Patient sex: M
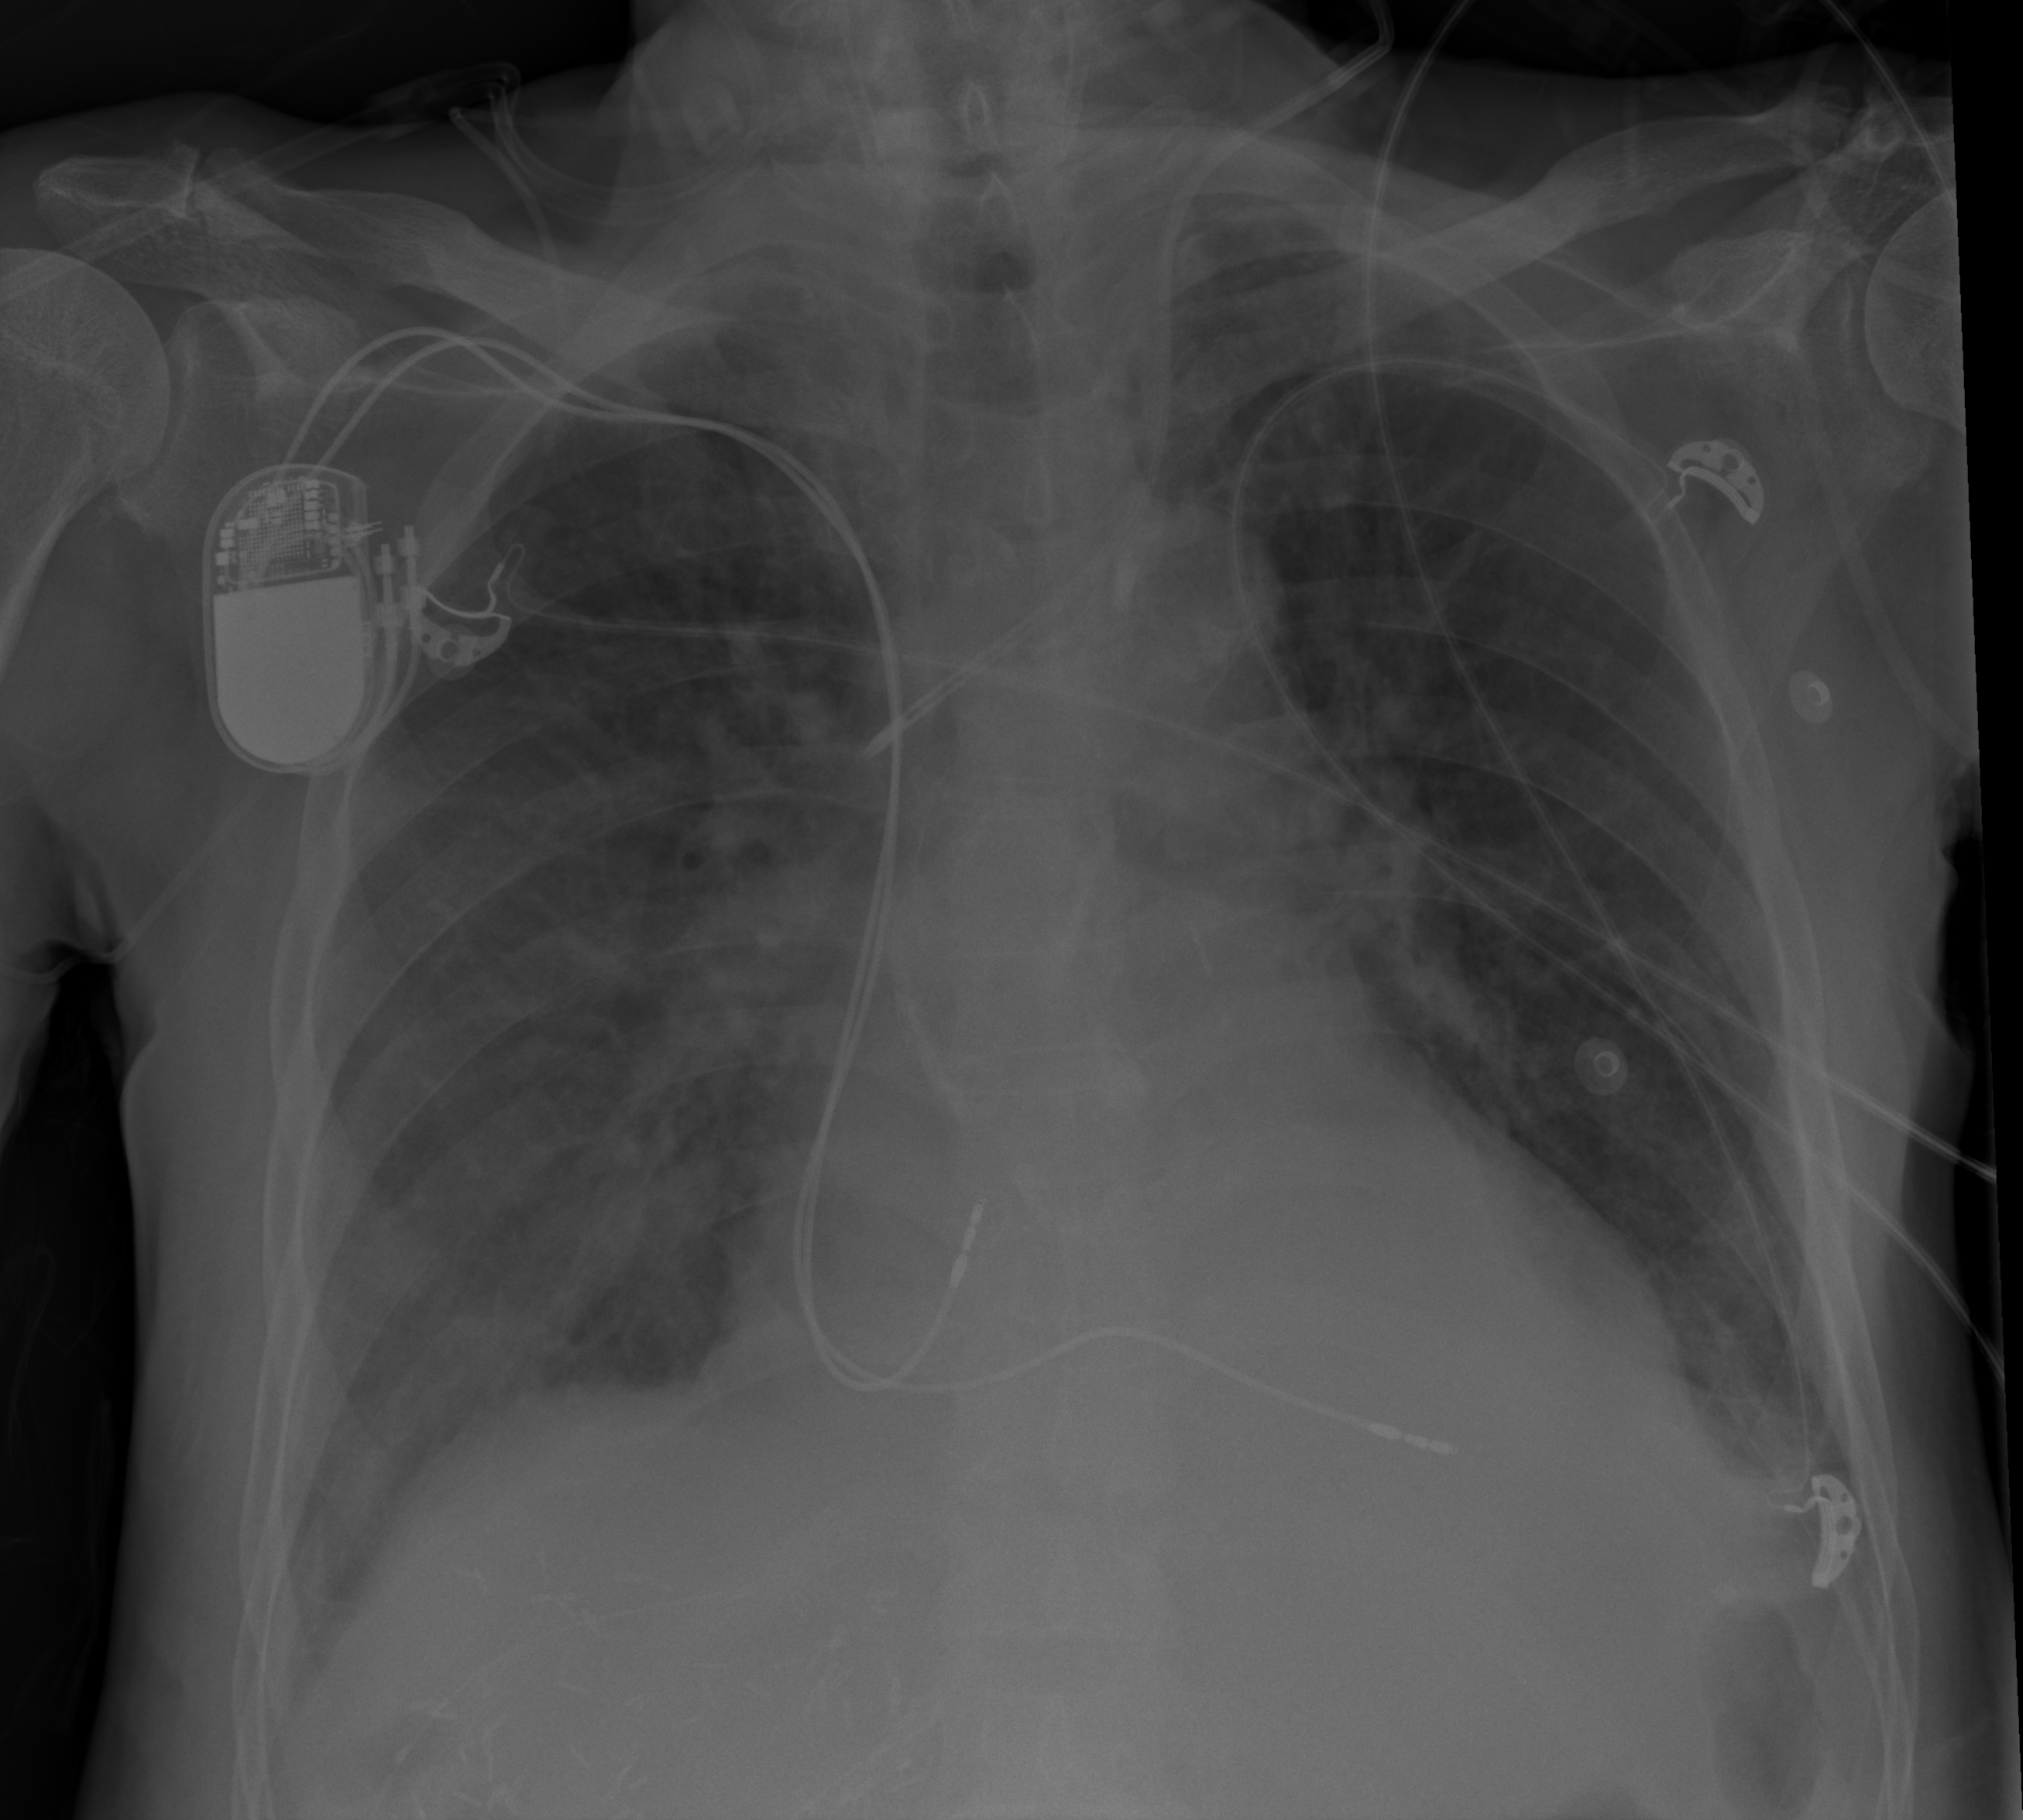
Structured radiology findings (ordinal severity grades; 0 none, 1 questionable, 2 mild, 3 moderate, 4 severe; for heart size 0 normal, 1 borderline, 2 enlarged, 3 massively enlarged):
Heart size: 2
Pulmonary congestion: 2
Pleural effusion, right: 1
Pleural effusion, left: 1
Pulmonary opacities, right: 2
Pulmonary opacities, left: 2
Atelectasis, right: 2
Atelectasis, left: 2